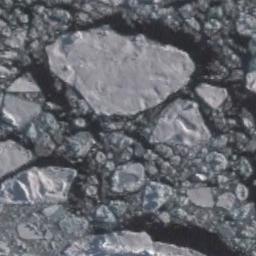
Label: sea_ice